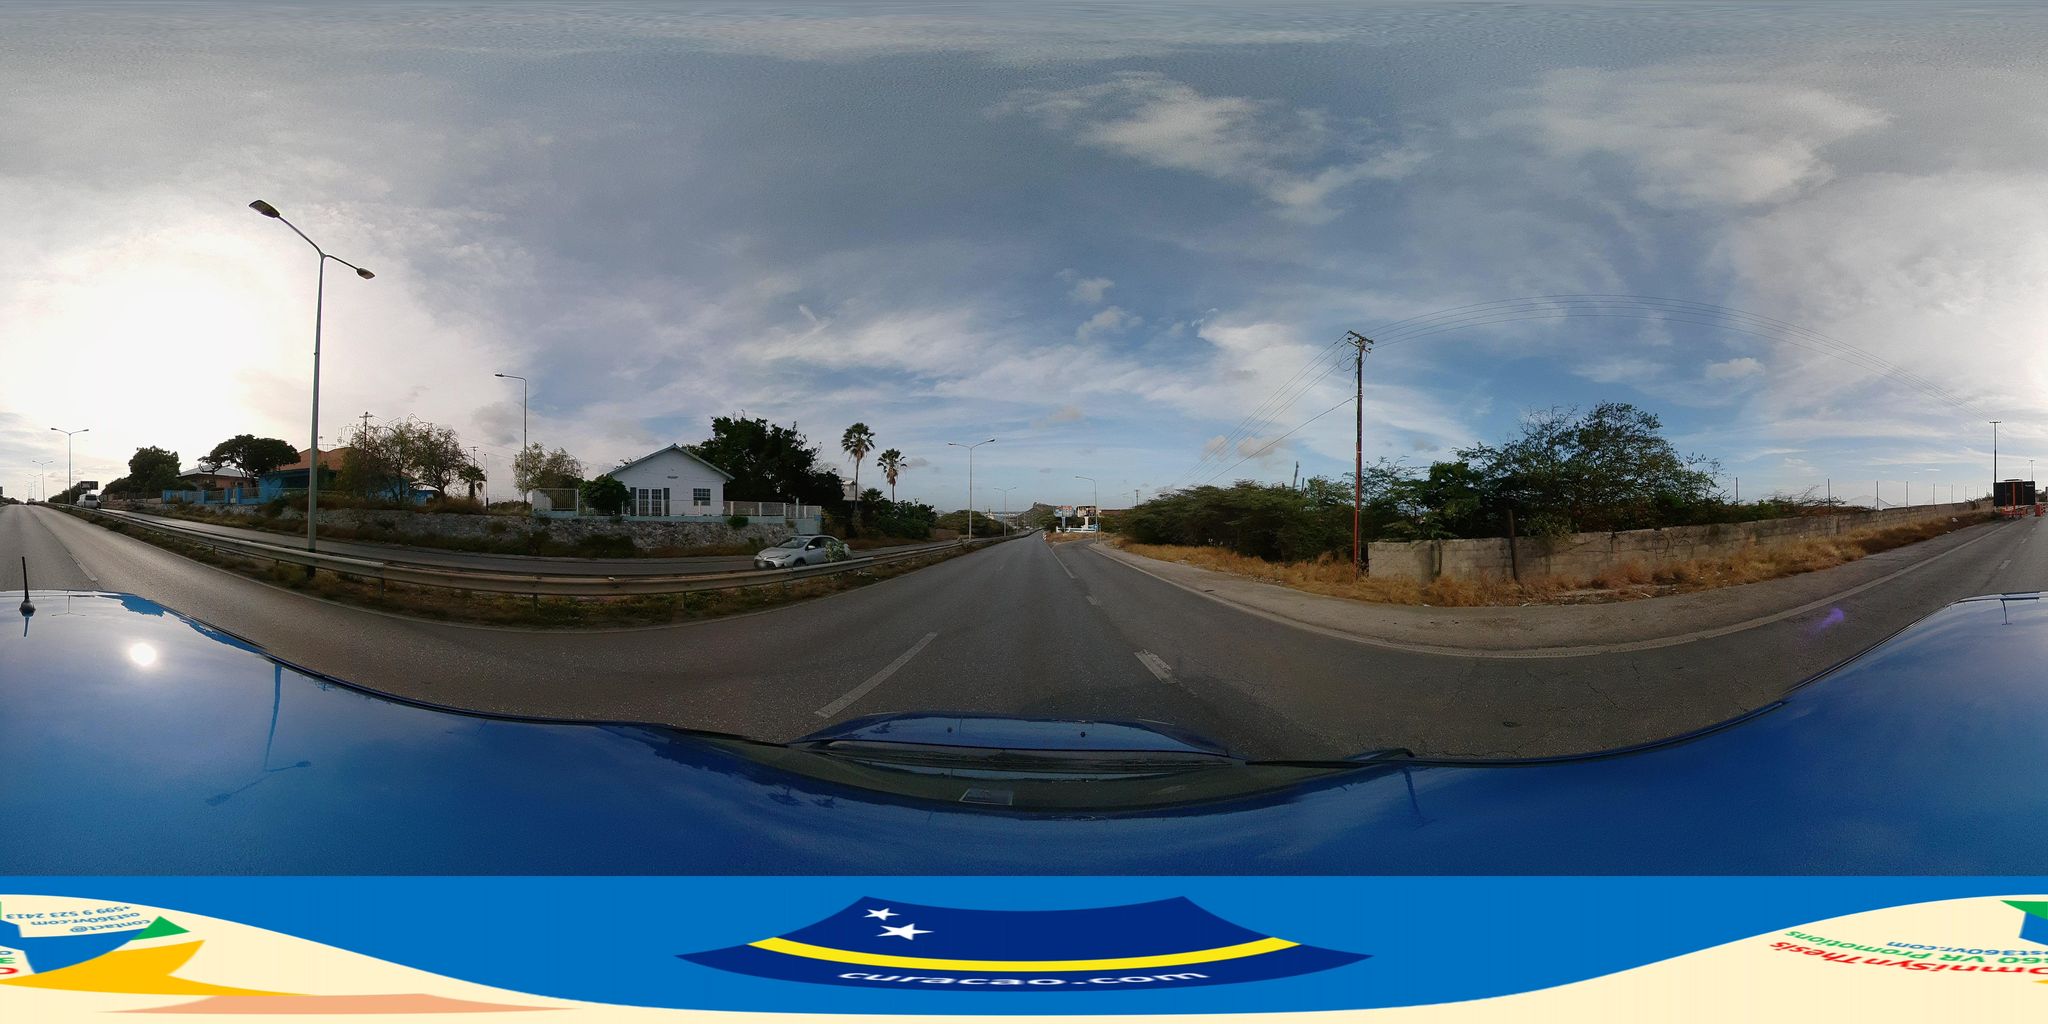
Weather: clear
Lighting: day
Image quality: slightly poor
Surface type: cycling surface
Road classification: trunk_link, residential
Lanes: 1
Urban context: suburban or peri-urban
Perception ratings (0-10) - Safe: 2.02, Lively: 2.52, Beautiful: 3.13, Boring: 0.76, Depressing: 5.83, Wealthy: 6.91